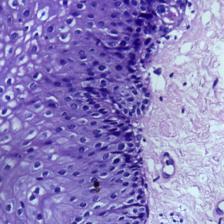
Diagnosis: Normal